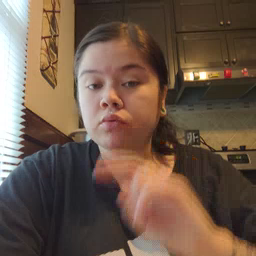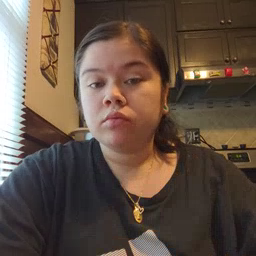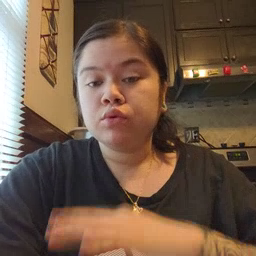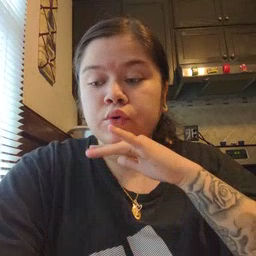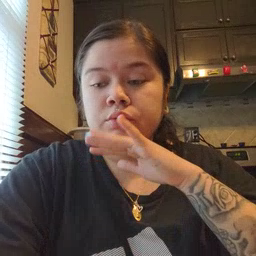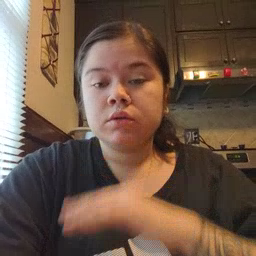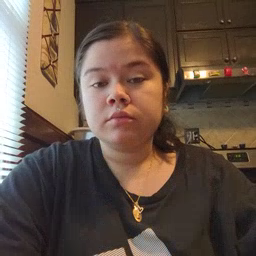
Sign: dirty